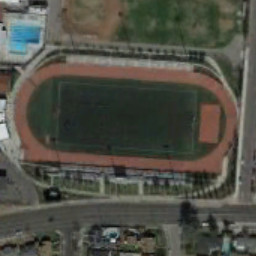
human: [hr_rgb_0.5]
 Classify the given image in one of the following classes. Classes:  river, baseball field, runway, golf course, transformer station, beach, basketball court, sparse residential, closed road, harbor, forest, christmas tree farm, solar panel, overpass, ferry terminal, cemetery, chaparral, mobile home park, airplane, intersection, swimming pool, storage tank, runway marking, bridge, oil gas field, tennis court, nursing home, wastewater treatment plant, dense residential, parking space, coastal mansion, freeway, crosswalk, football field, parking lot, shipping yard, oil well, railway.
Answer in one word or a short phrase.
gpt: football field